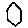
Label: hexagon